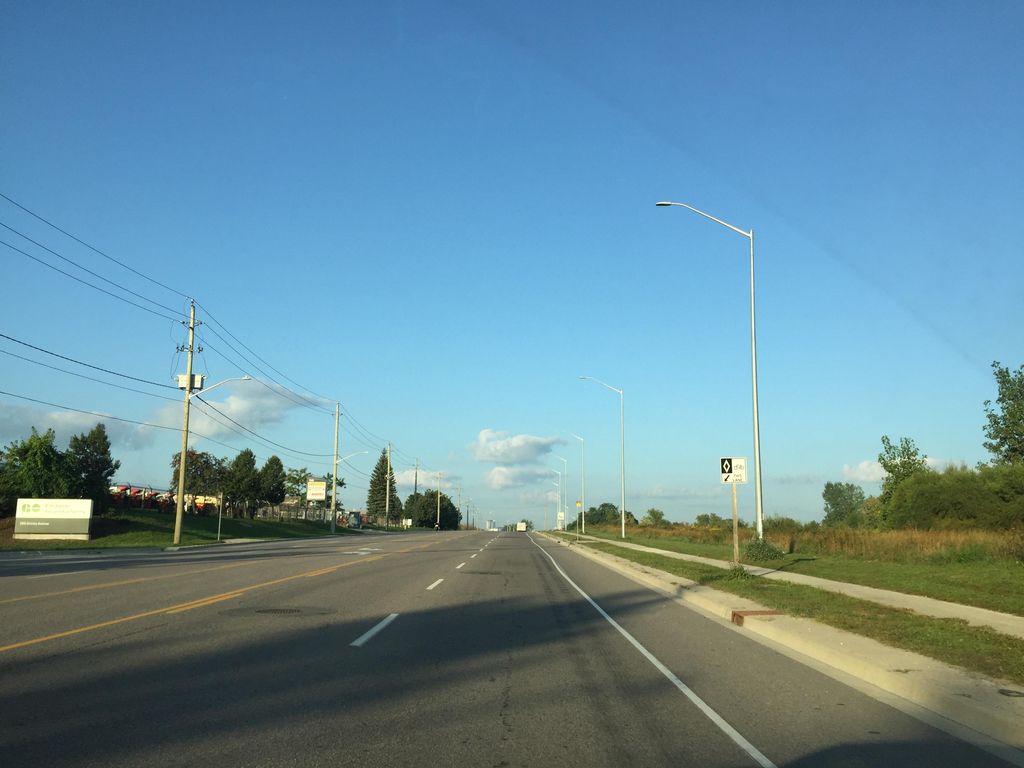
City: kitchener-waterloo